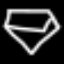
Label: diamond